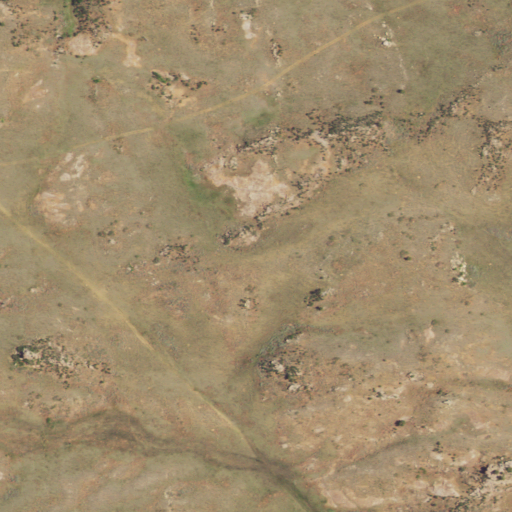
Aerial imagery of plain(s) in Wyoming named Sommers Flat containing grassland and shrub